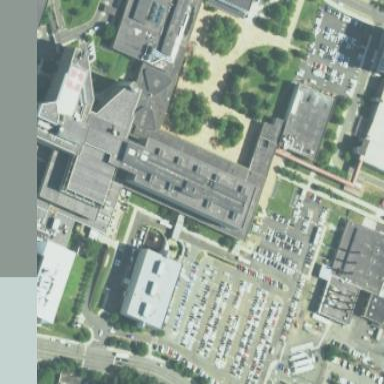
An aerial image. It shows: University.